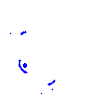
Particle: pion